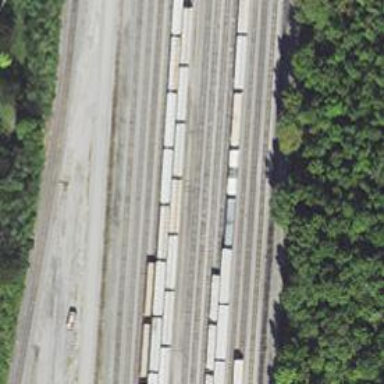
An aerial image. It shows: Railway yard used for servicing trains.